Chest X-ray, PA view. Patient: 22 years old, sex M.
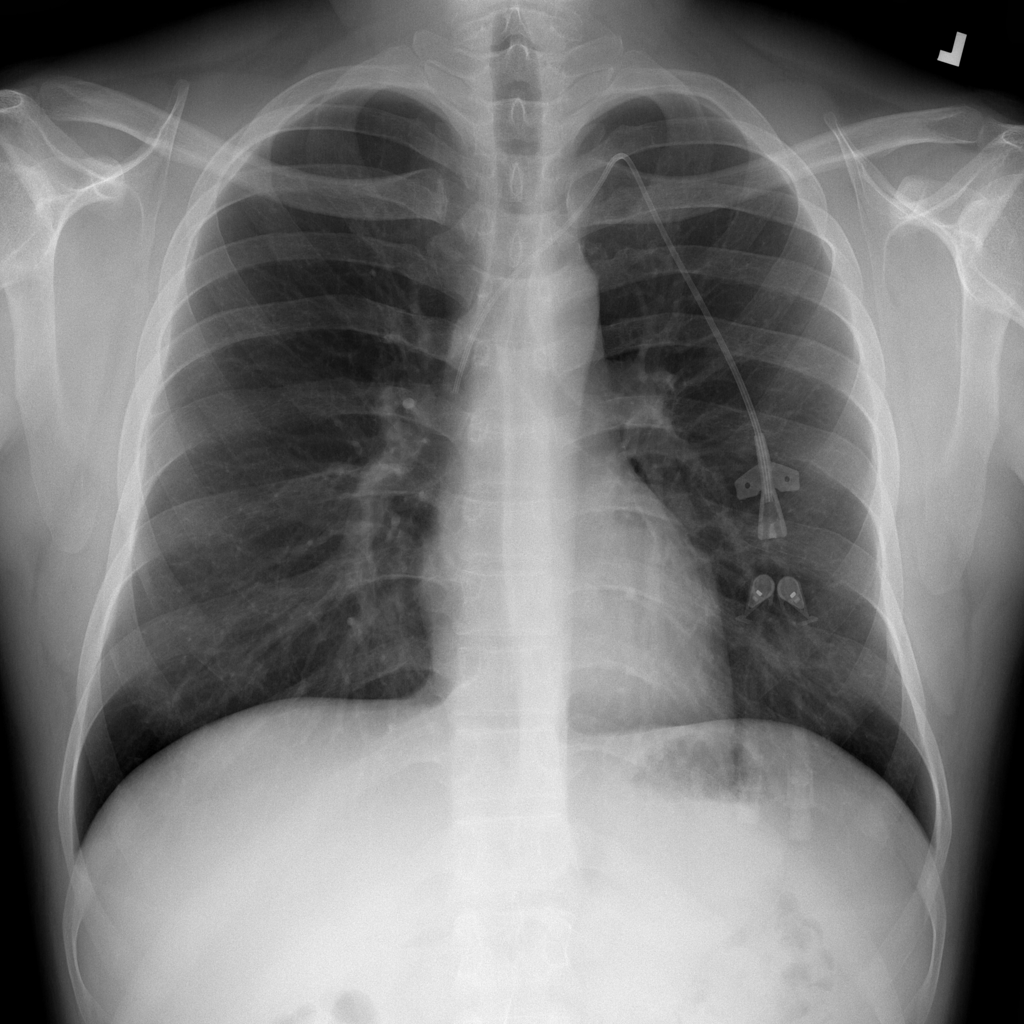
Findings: No Finding